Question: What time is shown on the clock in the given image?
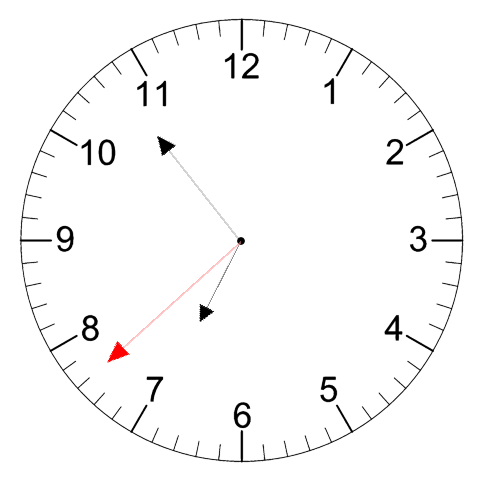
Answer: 06:53:38